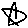
Label: star